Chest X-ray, AP view. Patient: 51 years old, sex M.
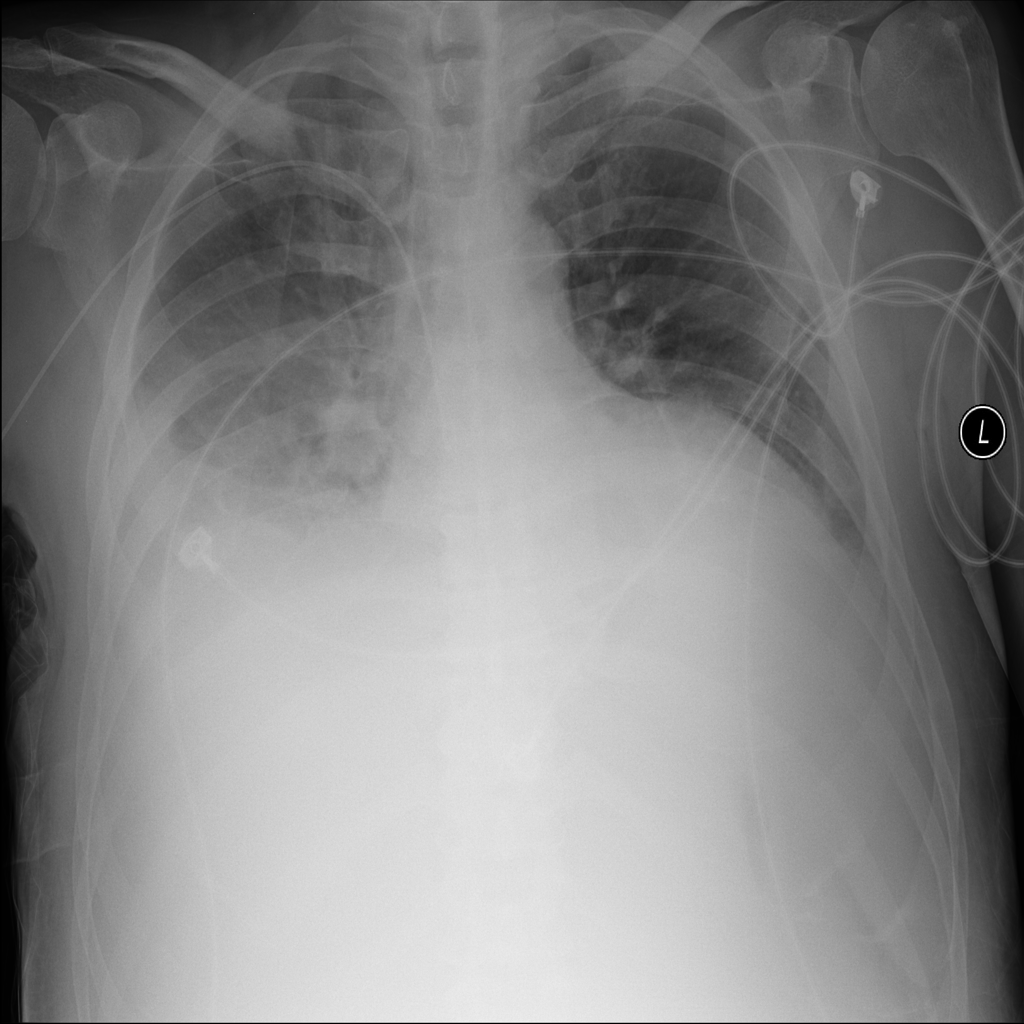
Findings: Effusion